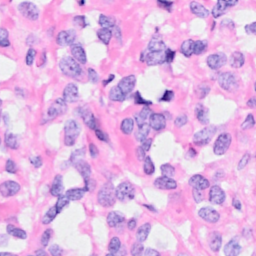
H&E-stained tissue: Breast